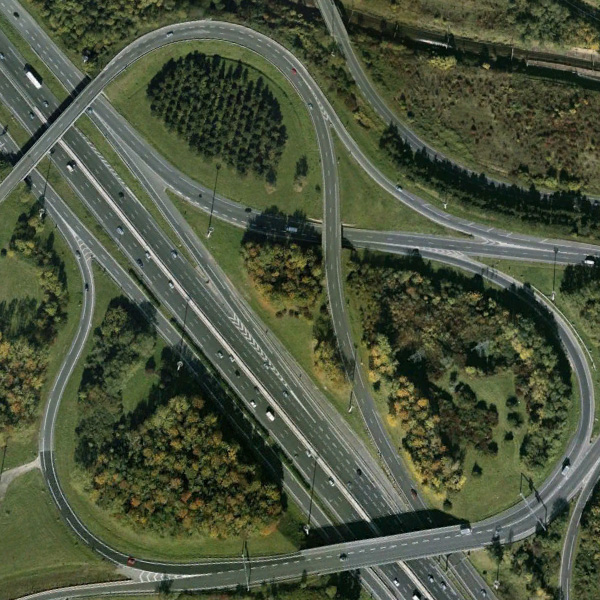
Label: Viaduct